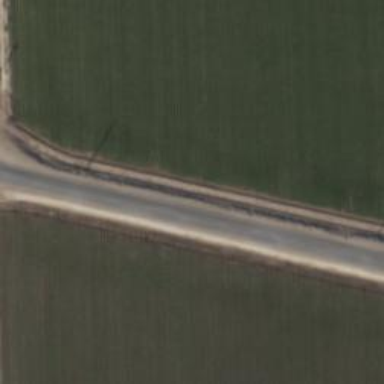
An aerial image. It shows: Tertiary road.